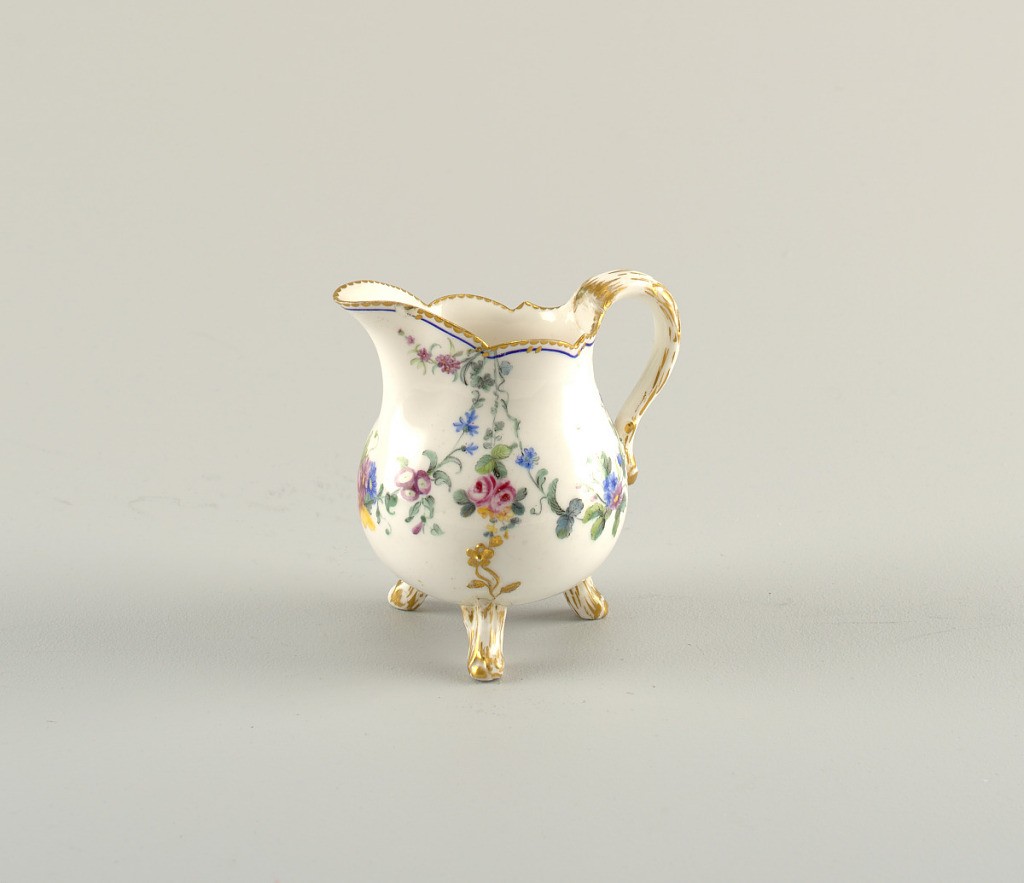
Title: Milk Jug (Pot à Lait à Trois Pieds)
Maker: Sèvres Porcelain Manufactory, French, established 1756
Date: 1790
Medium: porcelain, vitreous enamel, gold
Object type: milk jug
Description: Pear-shaped with shaped mouth and lip; handle and three feet modelled and gilded in imitation of tree bark. Gilded floral spray in relief at points of junction of feet and handle with body. Painted floral swags in colors.